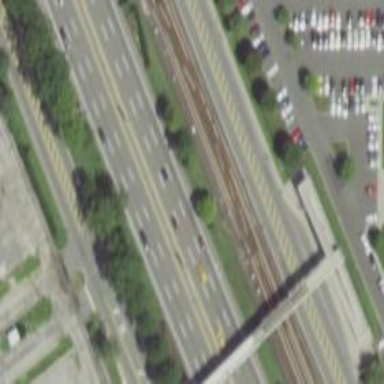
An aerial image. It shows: Light rail electrified railway.